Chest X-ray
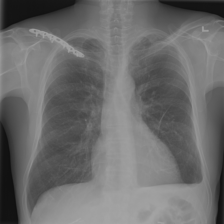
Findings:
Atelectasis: negative
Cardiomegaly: negative
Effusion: negative
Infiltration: negative
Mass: negative
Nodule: negative
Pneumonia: negative
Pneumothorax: negative
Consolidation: negative
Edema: negative
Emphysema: negative
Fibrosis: negative
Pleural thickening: negative
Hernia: negative